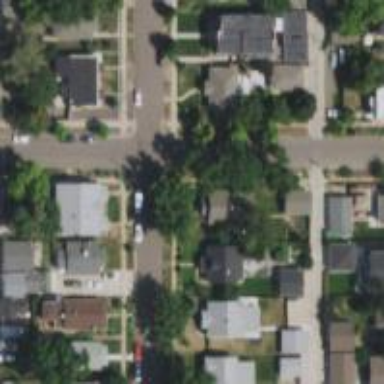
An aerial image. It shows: Residential road with separate sidewalk.